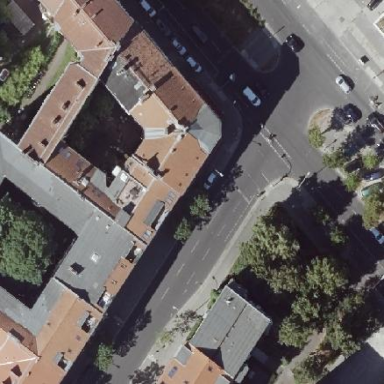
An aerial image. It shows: The apartments building with roof made of roof tiles.